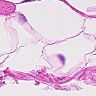
Metastatic tissue present: no